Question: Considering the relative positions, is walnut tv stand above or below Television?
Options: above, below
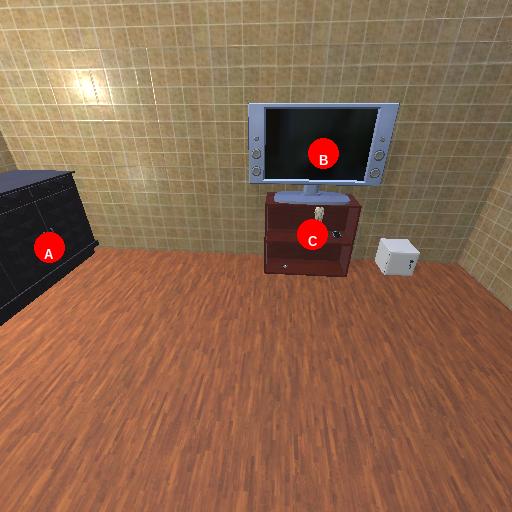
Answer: above